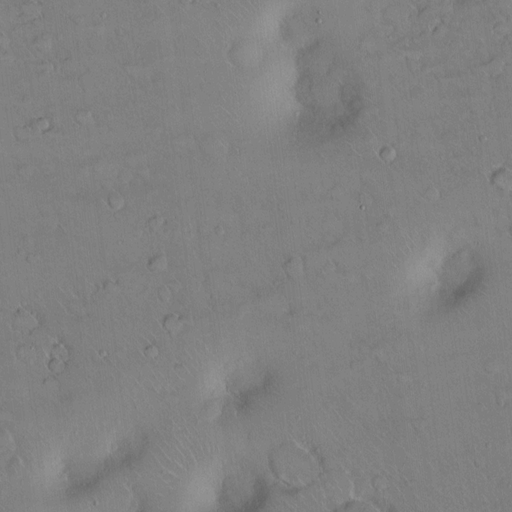
Classes present: Background, Cone